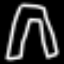
Label: pants